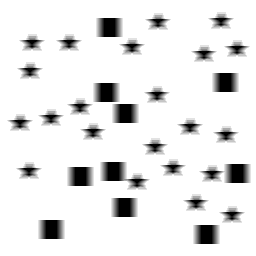
Squares: 10
Triangles: 0
Stars: 22
Total shapes: 32